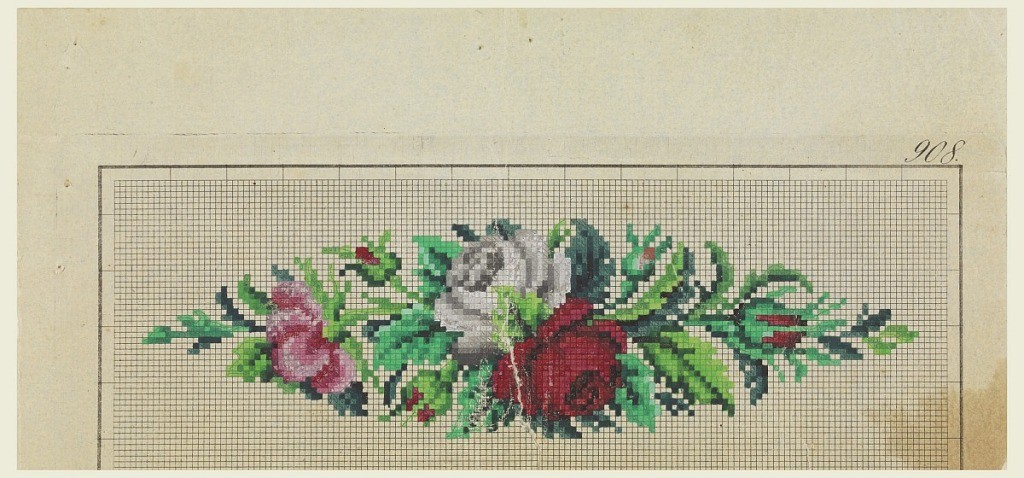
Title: Design for Berlin Wool Work
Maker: Carl F. W. Wicht, German
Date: ca. 1860
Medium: Brush and gouache on pre-printed squared paper
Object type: Drawing
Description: Design for Berlin wool work—probably for a pin cushion. A red and white rose with green leaves and a bud at each end. All on squared paper.